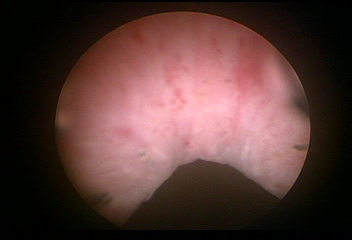
Modality: WLC
Class: Normal mucosa
Bladder cancer association: No